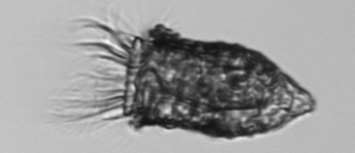
Label: Tintinnopsis